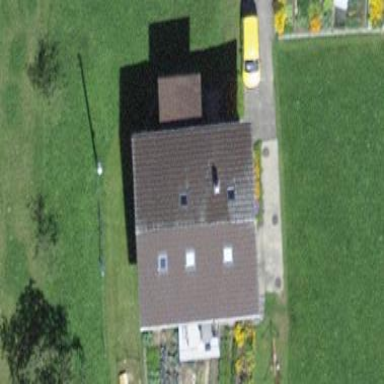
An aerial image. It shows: Detached building.